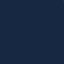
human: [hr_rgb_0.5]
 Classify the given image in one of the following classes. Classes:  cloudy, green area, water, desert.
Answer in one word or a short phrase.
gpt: water